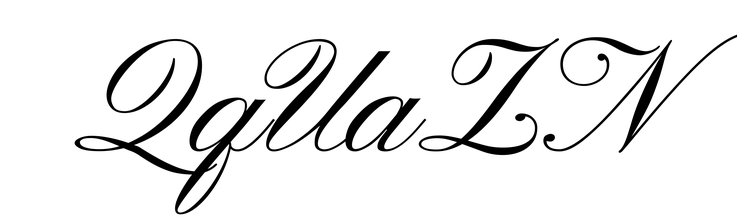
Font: PinyonScript-Regular